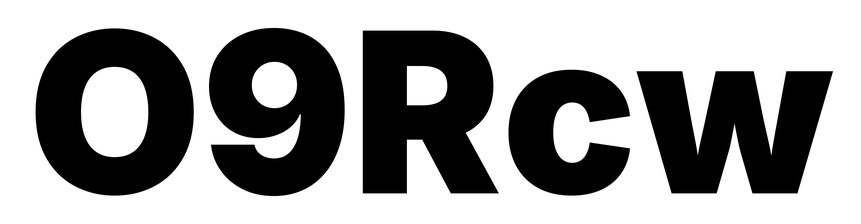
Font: Inter_Black